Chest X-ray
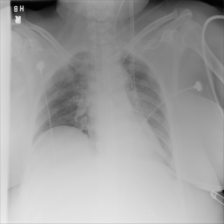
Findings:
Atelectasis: negative
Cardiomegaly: negative
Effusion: negative
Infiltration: negative
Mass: negative
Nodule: negative
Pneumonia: negative
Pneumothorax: negative
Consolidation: negative
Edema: negative
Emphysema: negative
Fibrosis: negative
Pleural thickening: negative
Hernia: negative